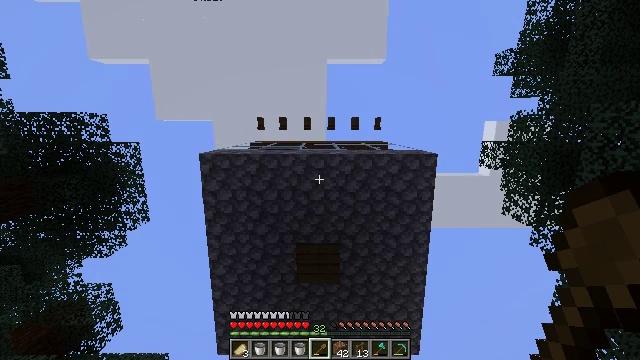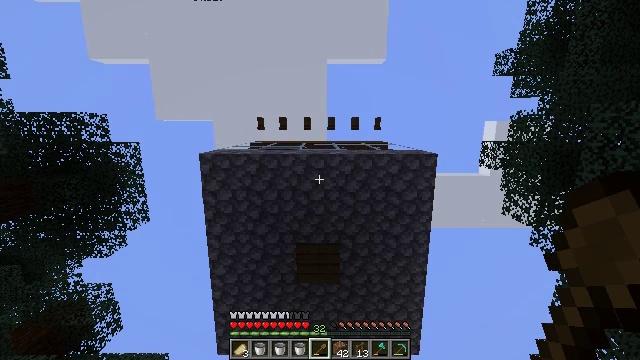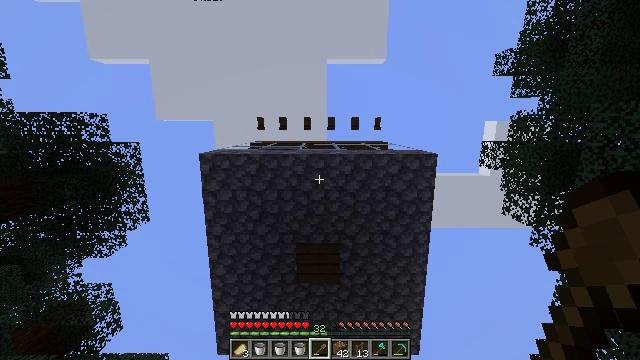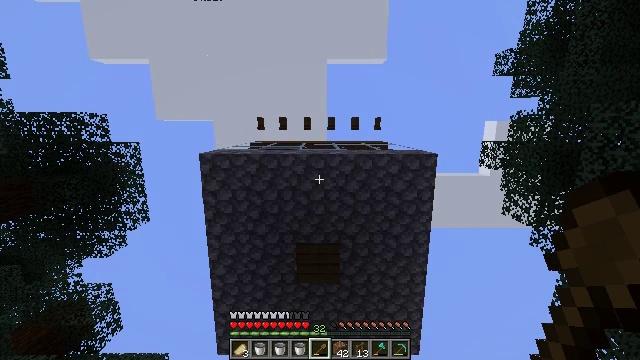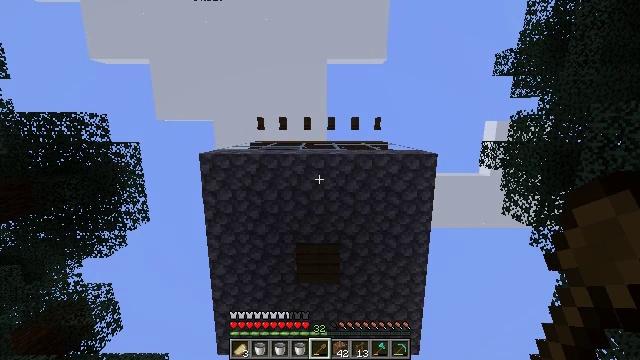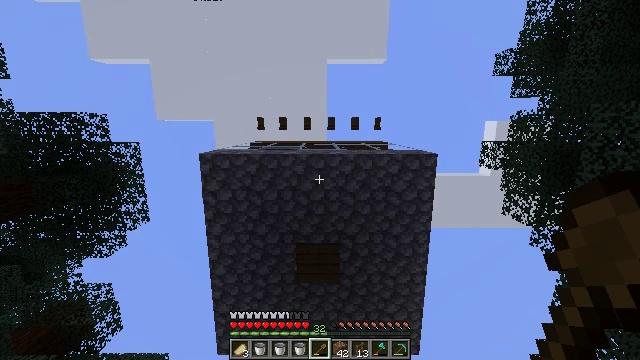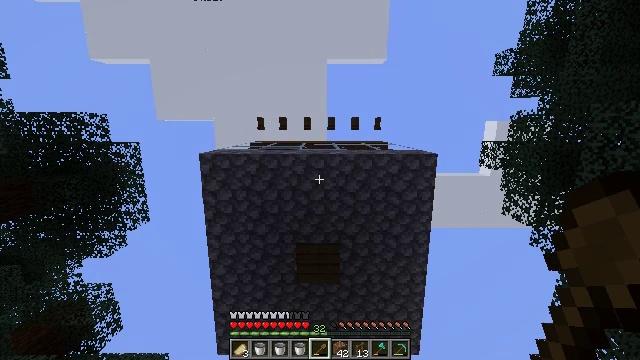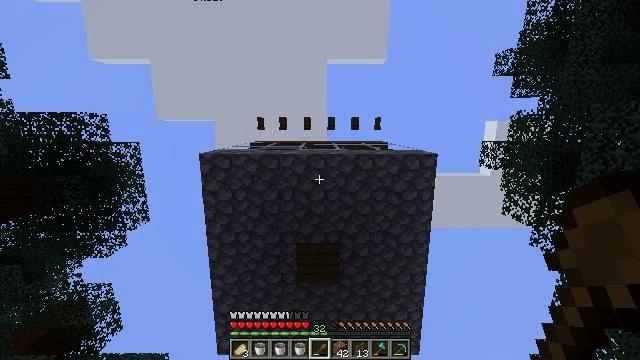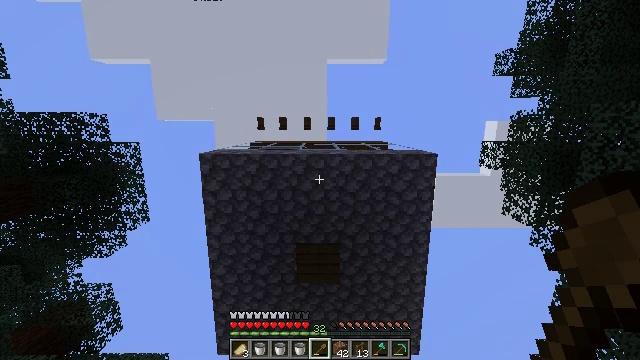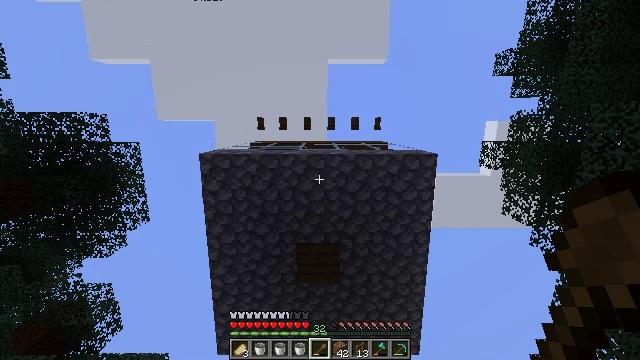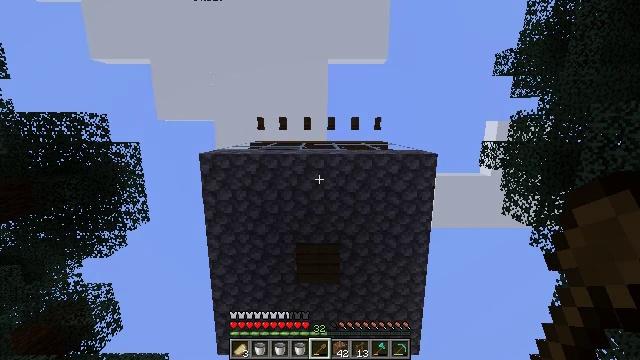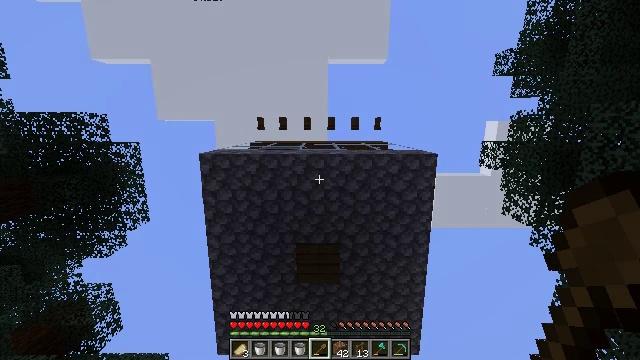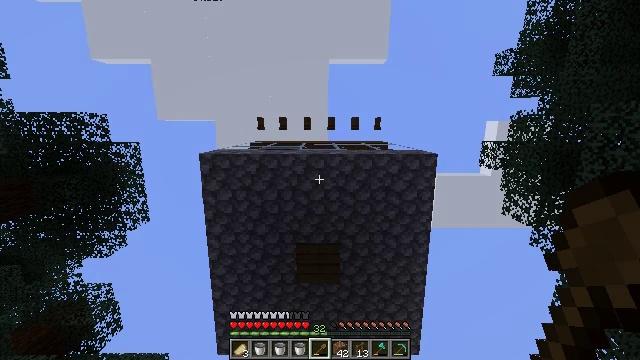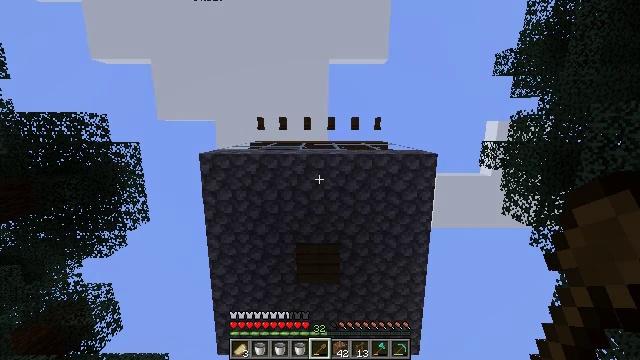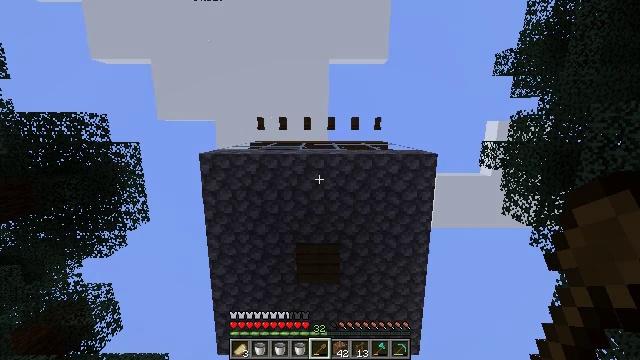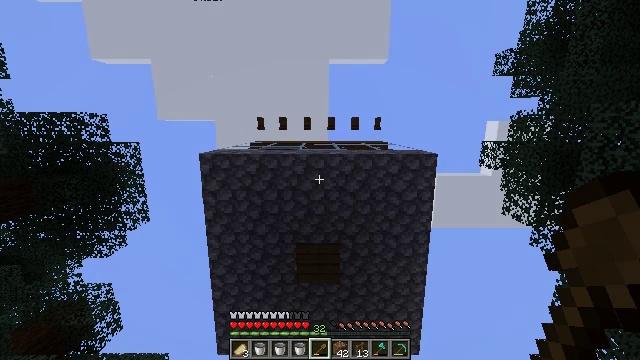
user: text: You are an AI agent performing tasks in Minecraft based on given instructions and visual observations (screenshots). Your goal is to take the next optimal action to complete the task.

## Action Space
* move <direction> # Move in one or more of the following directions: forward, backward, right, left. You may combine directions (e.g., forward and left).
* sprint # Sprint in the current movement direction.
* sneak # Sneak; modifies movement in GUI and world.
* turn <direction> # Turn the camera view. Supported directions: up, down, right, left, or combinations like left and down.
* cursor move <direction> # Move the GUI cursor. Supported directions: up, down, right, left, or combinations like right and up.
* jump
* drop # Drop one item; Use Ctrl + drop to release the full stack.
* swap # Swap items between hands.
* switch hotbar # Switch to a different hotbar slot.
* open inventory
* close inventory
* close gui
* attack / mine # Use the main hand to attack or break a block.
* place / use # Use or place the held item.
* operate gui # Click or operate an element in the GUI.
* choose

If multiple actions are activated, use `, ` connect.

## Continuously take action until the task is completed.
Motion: motion action
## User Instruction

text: Mine potatoes from the farmland.
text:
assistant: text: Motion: no_op
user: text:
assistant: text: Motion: no_op
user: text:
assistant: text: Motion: no_op
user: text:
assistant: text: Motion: no_op
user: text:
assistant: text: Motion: no_op
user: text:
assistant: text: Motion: no_op
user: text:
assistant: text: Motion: no_op
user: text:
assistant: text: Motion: no_op
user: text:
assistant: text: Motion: no_op
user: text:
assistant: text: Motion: no_op
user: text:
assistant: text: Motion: no_op
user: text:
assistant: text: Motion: no_op
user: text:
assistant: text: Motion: no_op
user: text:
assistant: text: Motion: no_op
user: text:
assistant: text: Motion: no_op
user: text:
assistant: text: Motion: no_op
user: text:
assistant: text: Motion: no_op
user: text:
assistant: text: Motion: no_op
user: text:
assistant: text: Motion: no_op
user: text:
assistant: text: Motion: no_op
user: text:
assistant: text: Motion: no_op
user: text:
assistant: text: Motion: no_op
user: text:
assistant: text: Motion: no_op
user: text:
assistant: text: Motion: no_op
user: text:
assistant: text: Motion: no_op
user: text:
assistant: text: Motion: no_op
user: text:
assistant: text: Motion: no_op
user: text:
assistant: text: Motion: no_op
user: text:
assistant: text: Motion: no_op
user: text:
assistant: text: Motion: no_op